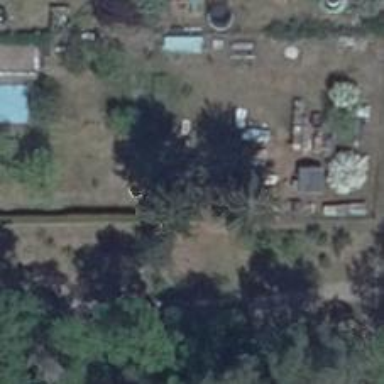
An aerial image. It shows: Part of the fence with broadleaved evergreen leaves.